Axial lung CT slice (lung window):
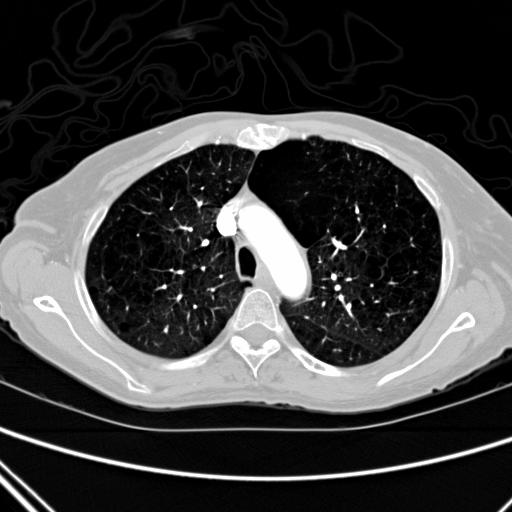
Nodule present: no